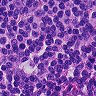
Metastatic tissue present: no